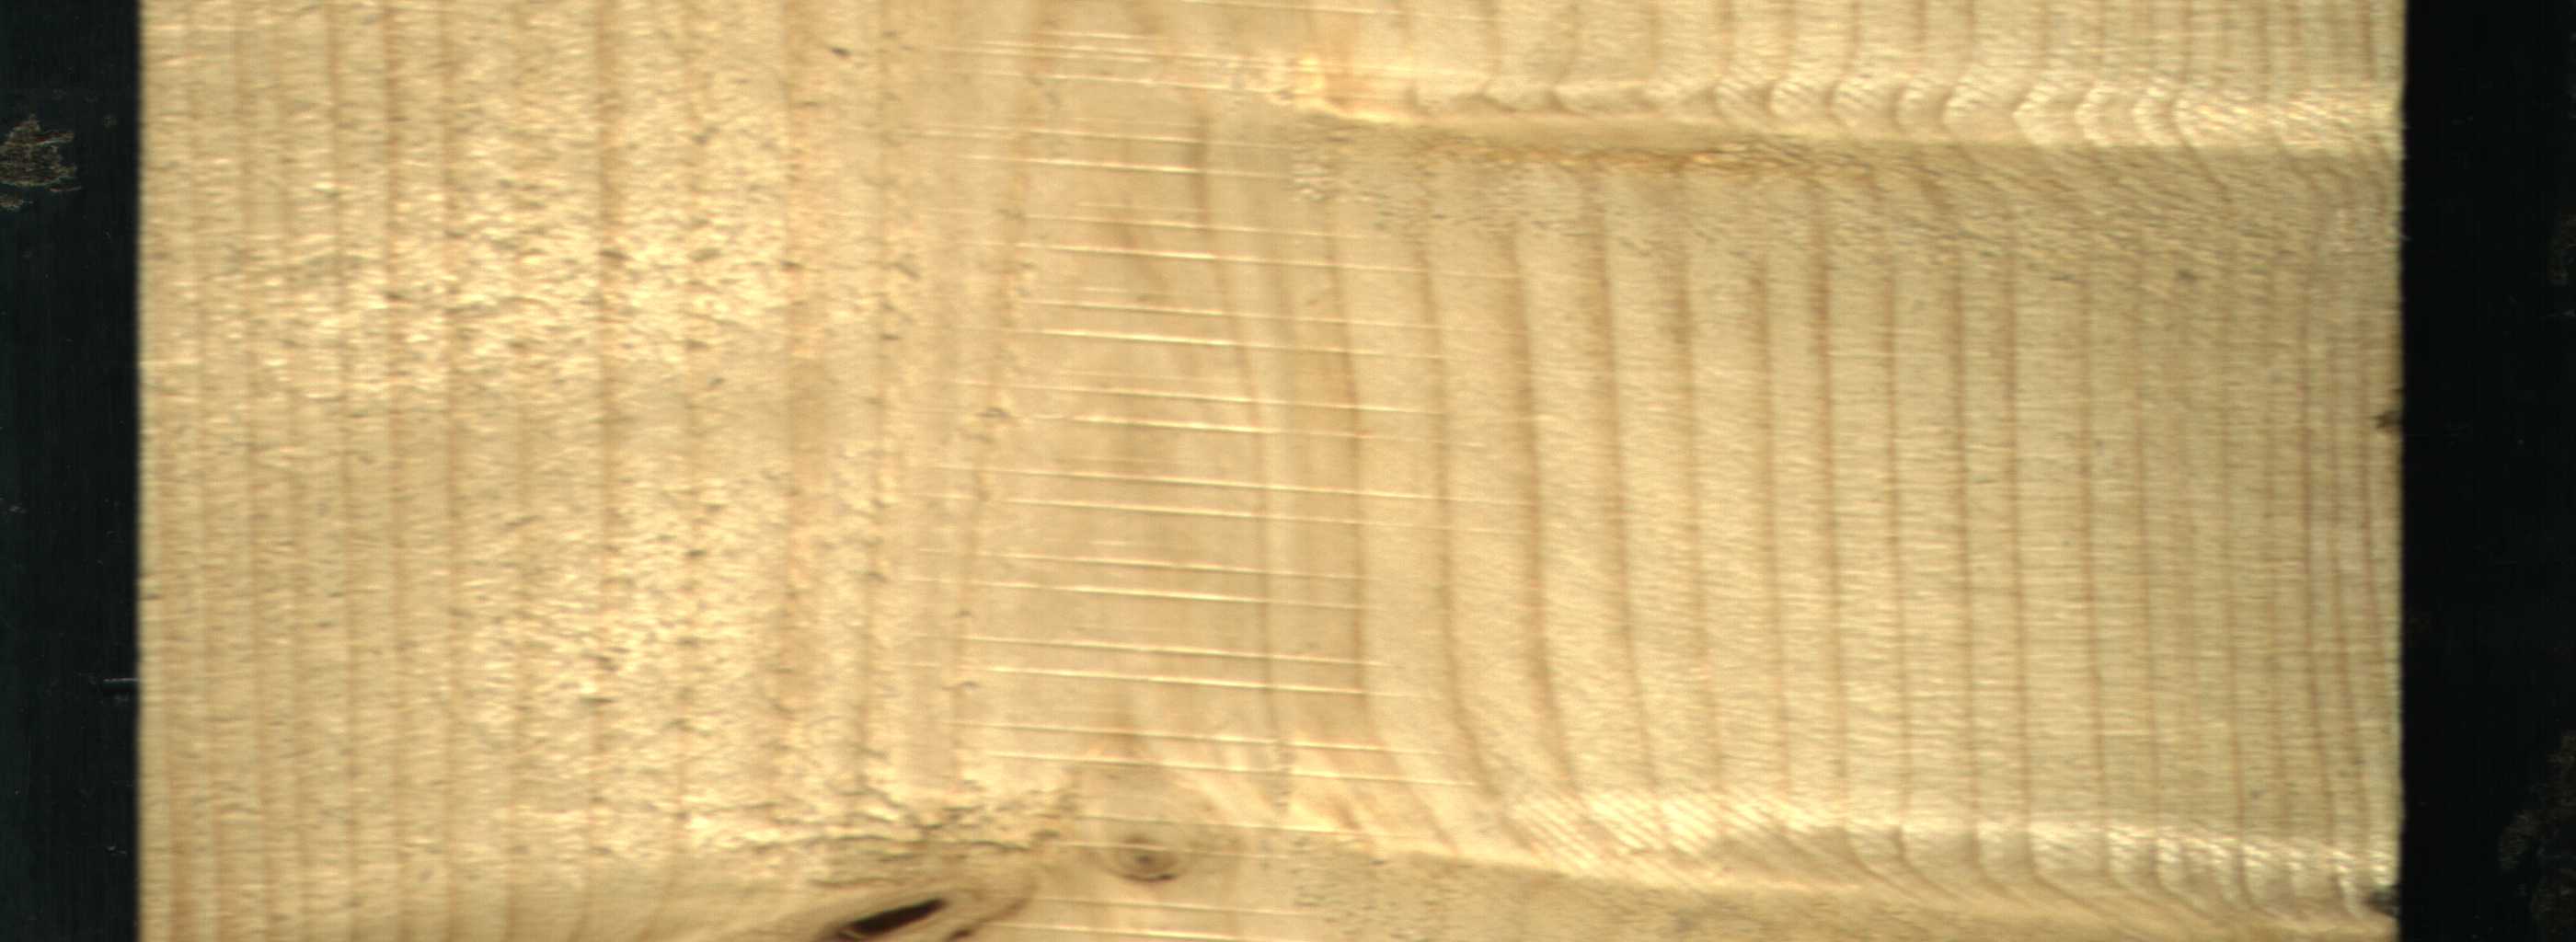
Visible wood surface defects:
Dead_Knot
Dead_Knot
Live_Knot